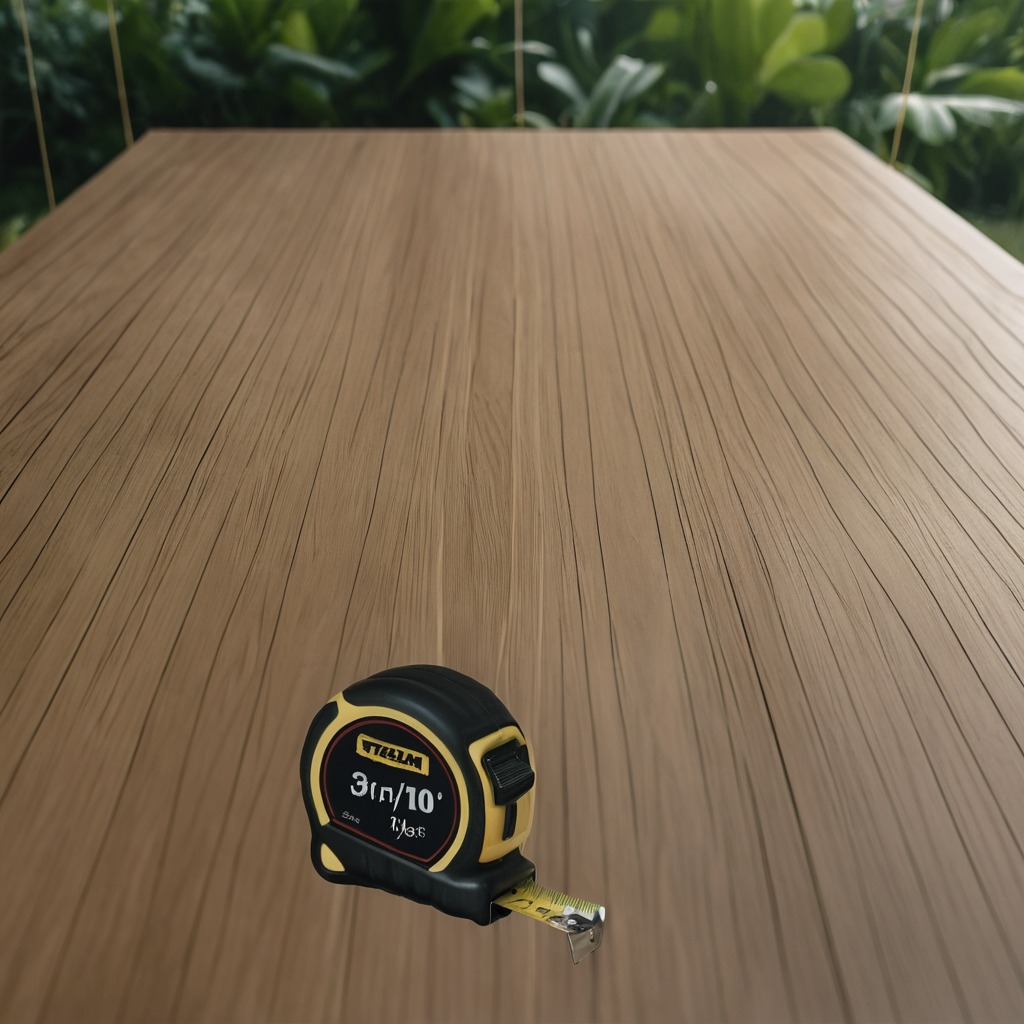
A measuring tape is lying on the wooden table.